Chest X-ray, PA view. Patient: 52 years old, sex F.
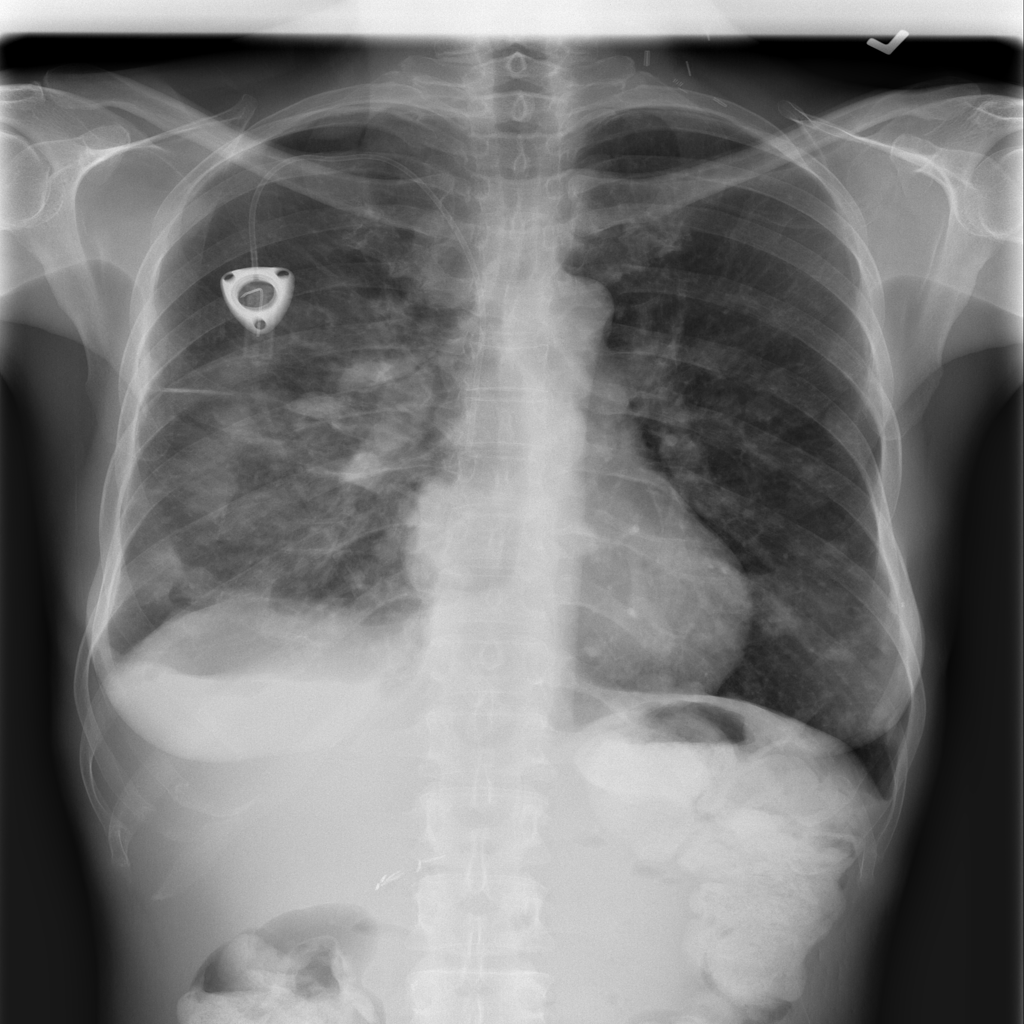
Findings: Effusion, Pneumothorax